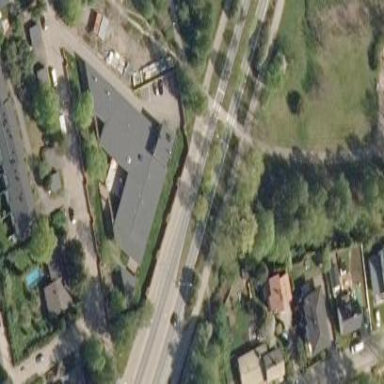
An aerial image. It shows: Nursing home.